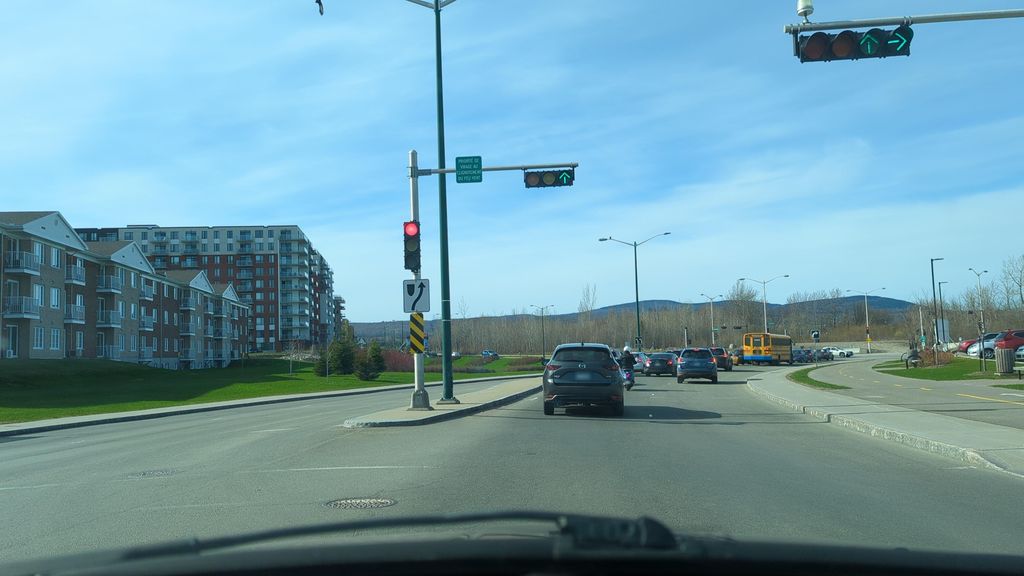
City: quebec_city